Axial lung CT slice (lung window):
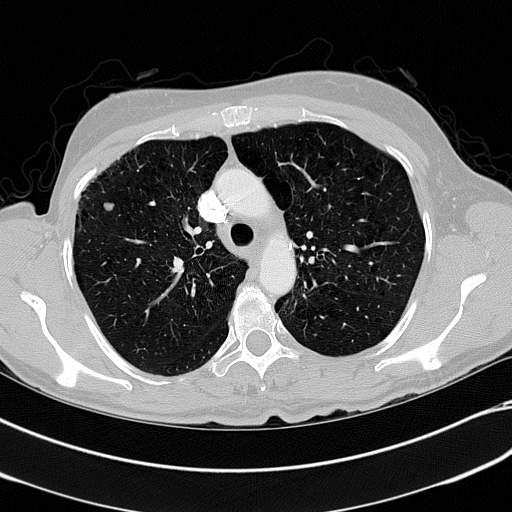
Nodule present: yes
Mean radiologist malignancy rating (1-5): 3.25